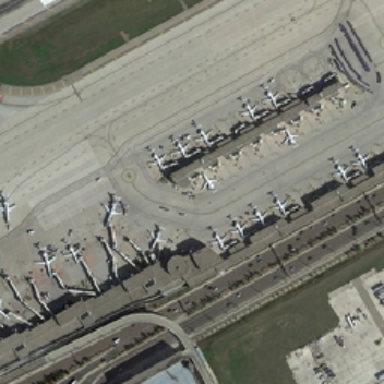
The flight station was surrounded by two green lawns .